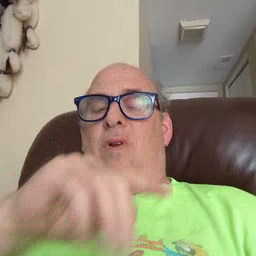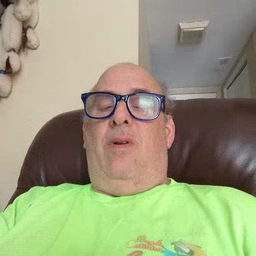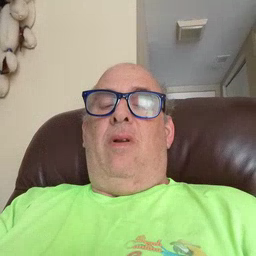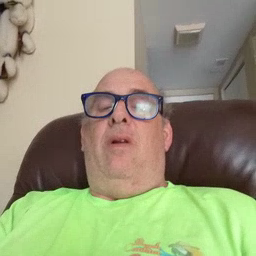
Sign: mouse